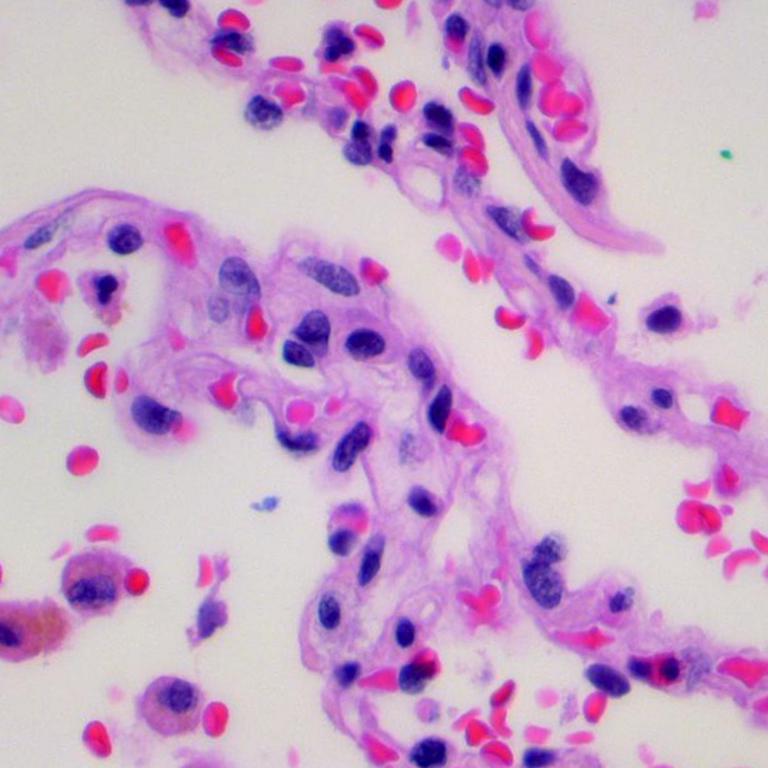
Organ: lung
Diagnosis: benign